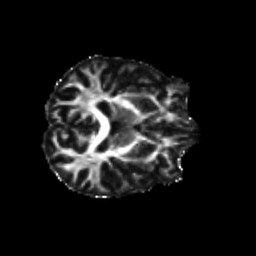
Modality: FA
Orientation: axial
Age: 39
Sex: male
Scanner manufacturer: siemens
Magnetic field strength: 3 T
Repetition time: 8.6 s
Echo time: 0.095 s